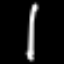
Label: pencil